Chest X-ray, PA view. Patient: 66 years old, sex M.
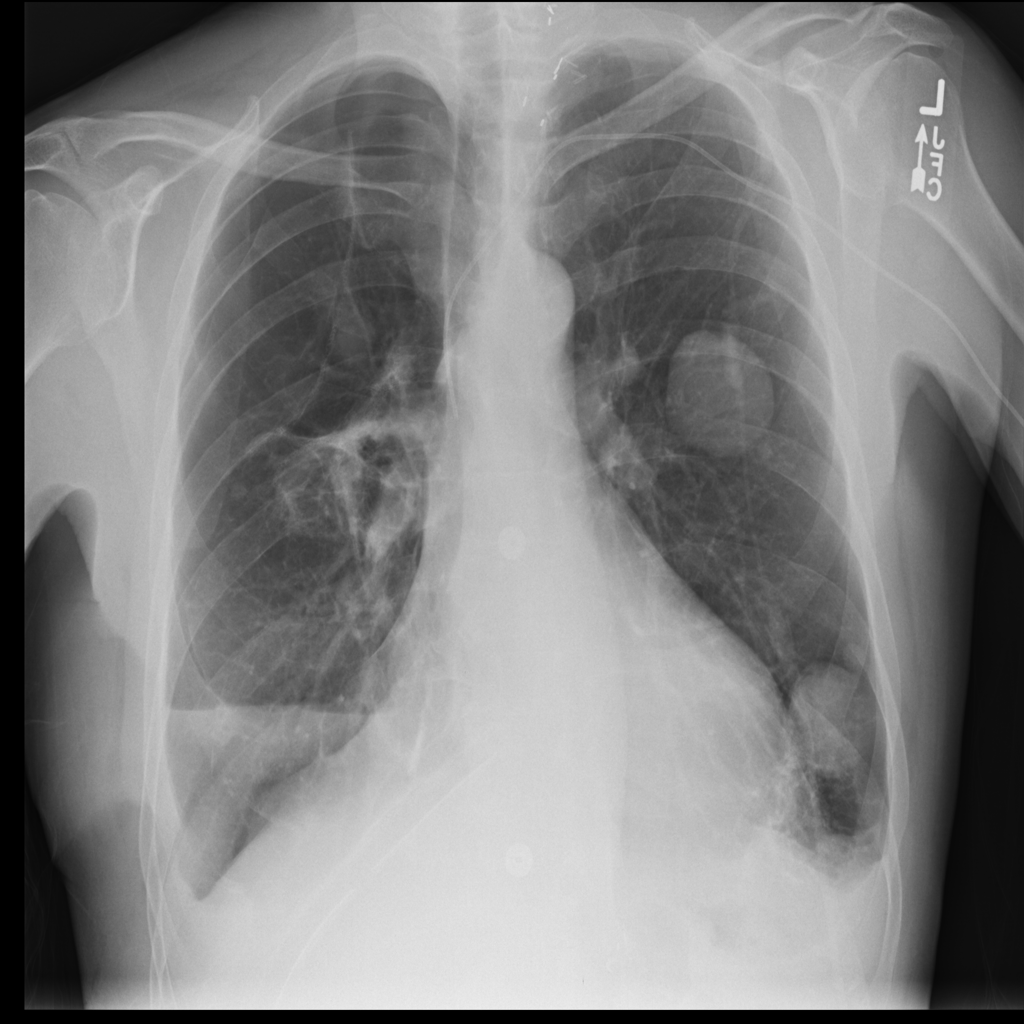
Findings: Effusion, Nodule